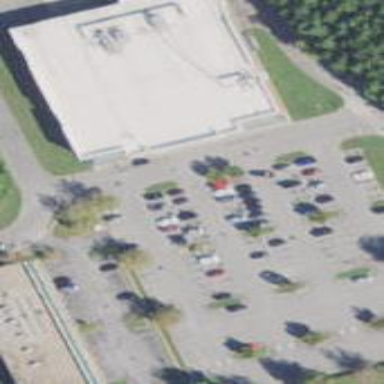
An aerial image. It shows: Commercial building.